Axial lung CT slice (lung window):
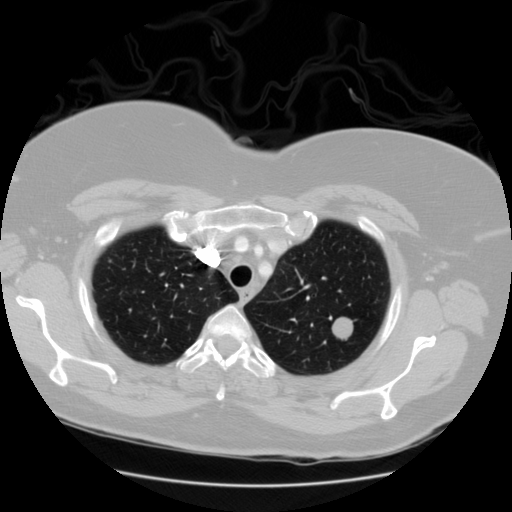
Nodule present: yes
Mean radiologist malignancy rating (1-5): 4